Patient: sex M, age 62
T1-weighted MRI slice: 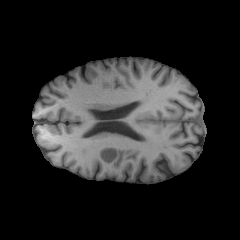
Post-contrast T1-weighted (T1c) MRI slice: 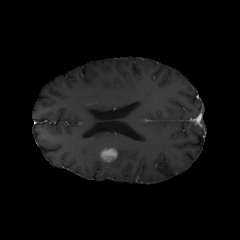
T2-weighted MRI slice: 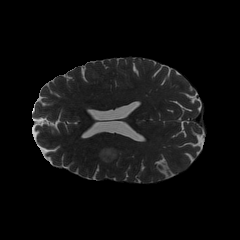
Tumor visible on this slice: yes
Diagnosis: Glioblastoma, IDH-wildtype
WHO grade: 4